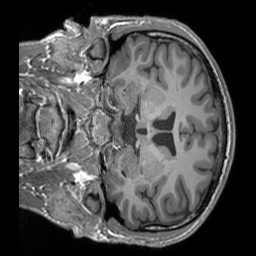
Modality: T1w
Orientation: coronal
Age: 20
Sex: male
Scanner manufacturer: siemens
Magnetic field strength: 3 T
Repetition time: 1.9 s
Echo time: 0.00252 s